Brain MRI, modality: hrT2
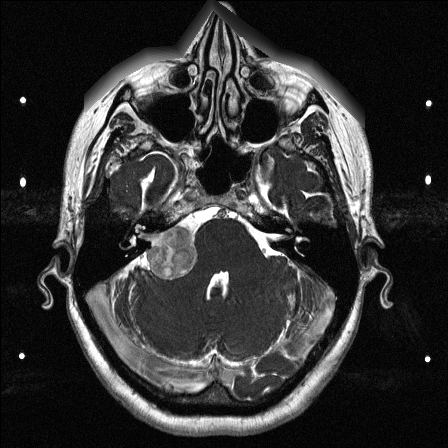